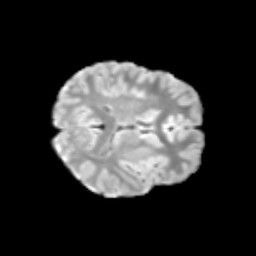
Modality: T2w
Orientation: axial
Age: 11
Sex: male
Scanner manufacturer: siemens
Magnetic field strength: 3 T
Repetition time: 3.8 s
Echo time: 0.07 s